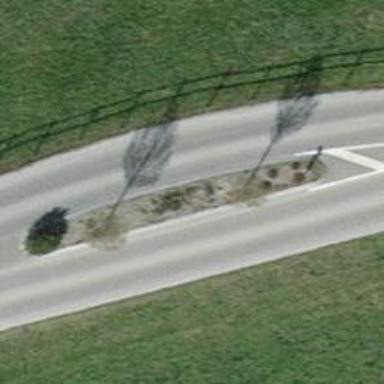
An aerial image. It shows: Residential road with asphalt surface and no sidewalks.